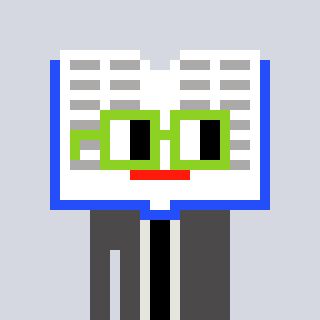
a pixel art character with square light green glasses, a dictionary-shaped head and a grayscale-colored body on a cool background